Question: I've been working for few months with QTP (UFT One 15.0.2), and today it has stopped recording (when I do the actions no lines are written in the script and no objects are added to the objects repository) and recognizing objects with the spy feature.
I am using the WEB add-in, and as I've been working for months with Mozilla Firefox I have checked that the is well added to the browser.
I've tried to open mozilla before and after UFT One, I've also restarted my computer, I've checked the size of the screen browser is 100% and that in the the option " " is checked for .

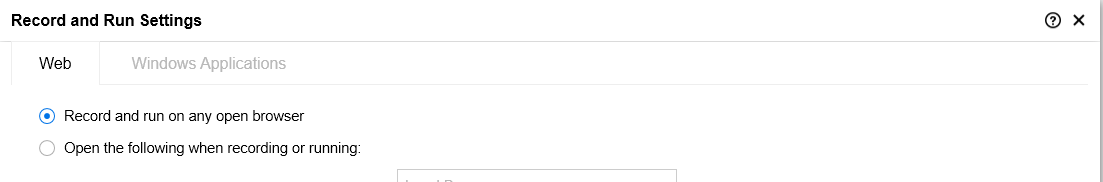
Answer: I have checked that I had the same problem with chrome browser, so not an Extension problem.
Finally I have decided to uninstall and reinstall UFT One, but while uninstalling an error appeared and UFT persisted on the system.
<URL>
After two trys I have launched UFT One and it has started working again.
I am not sure how long it will work.